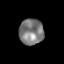
Tissue: prostate
Cell type: T cells
Senescence score: 0.2688
Nuclear area (px): 622
Mean DAPI intensity: 123.624